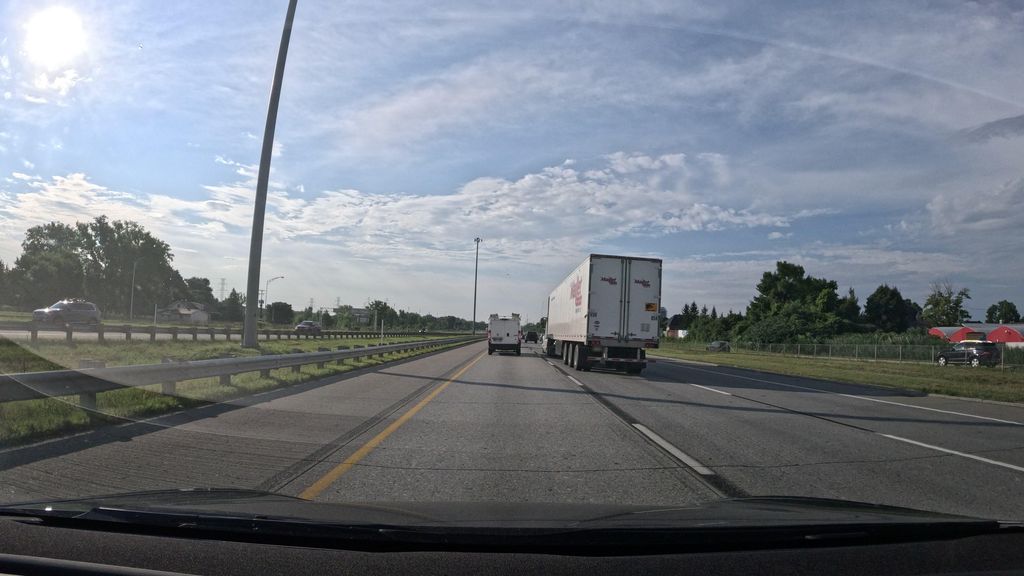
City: montreal